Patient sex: F
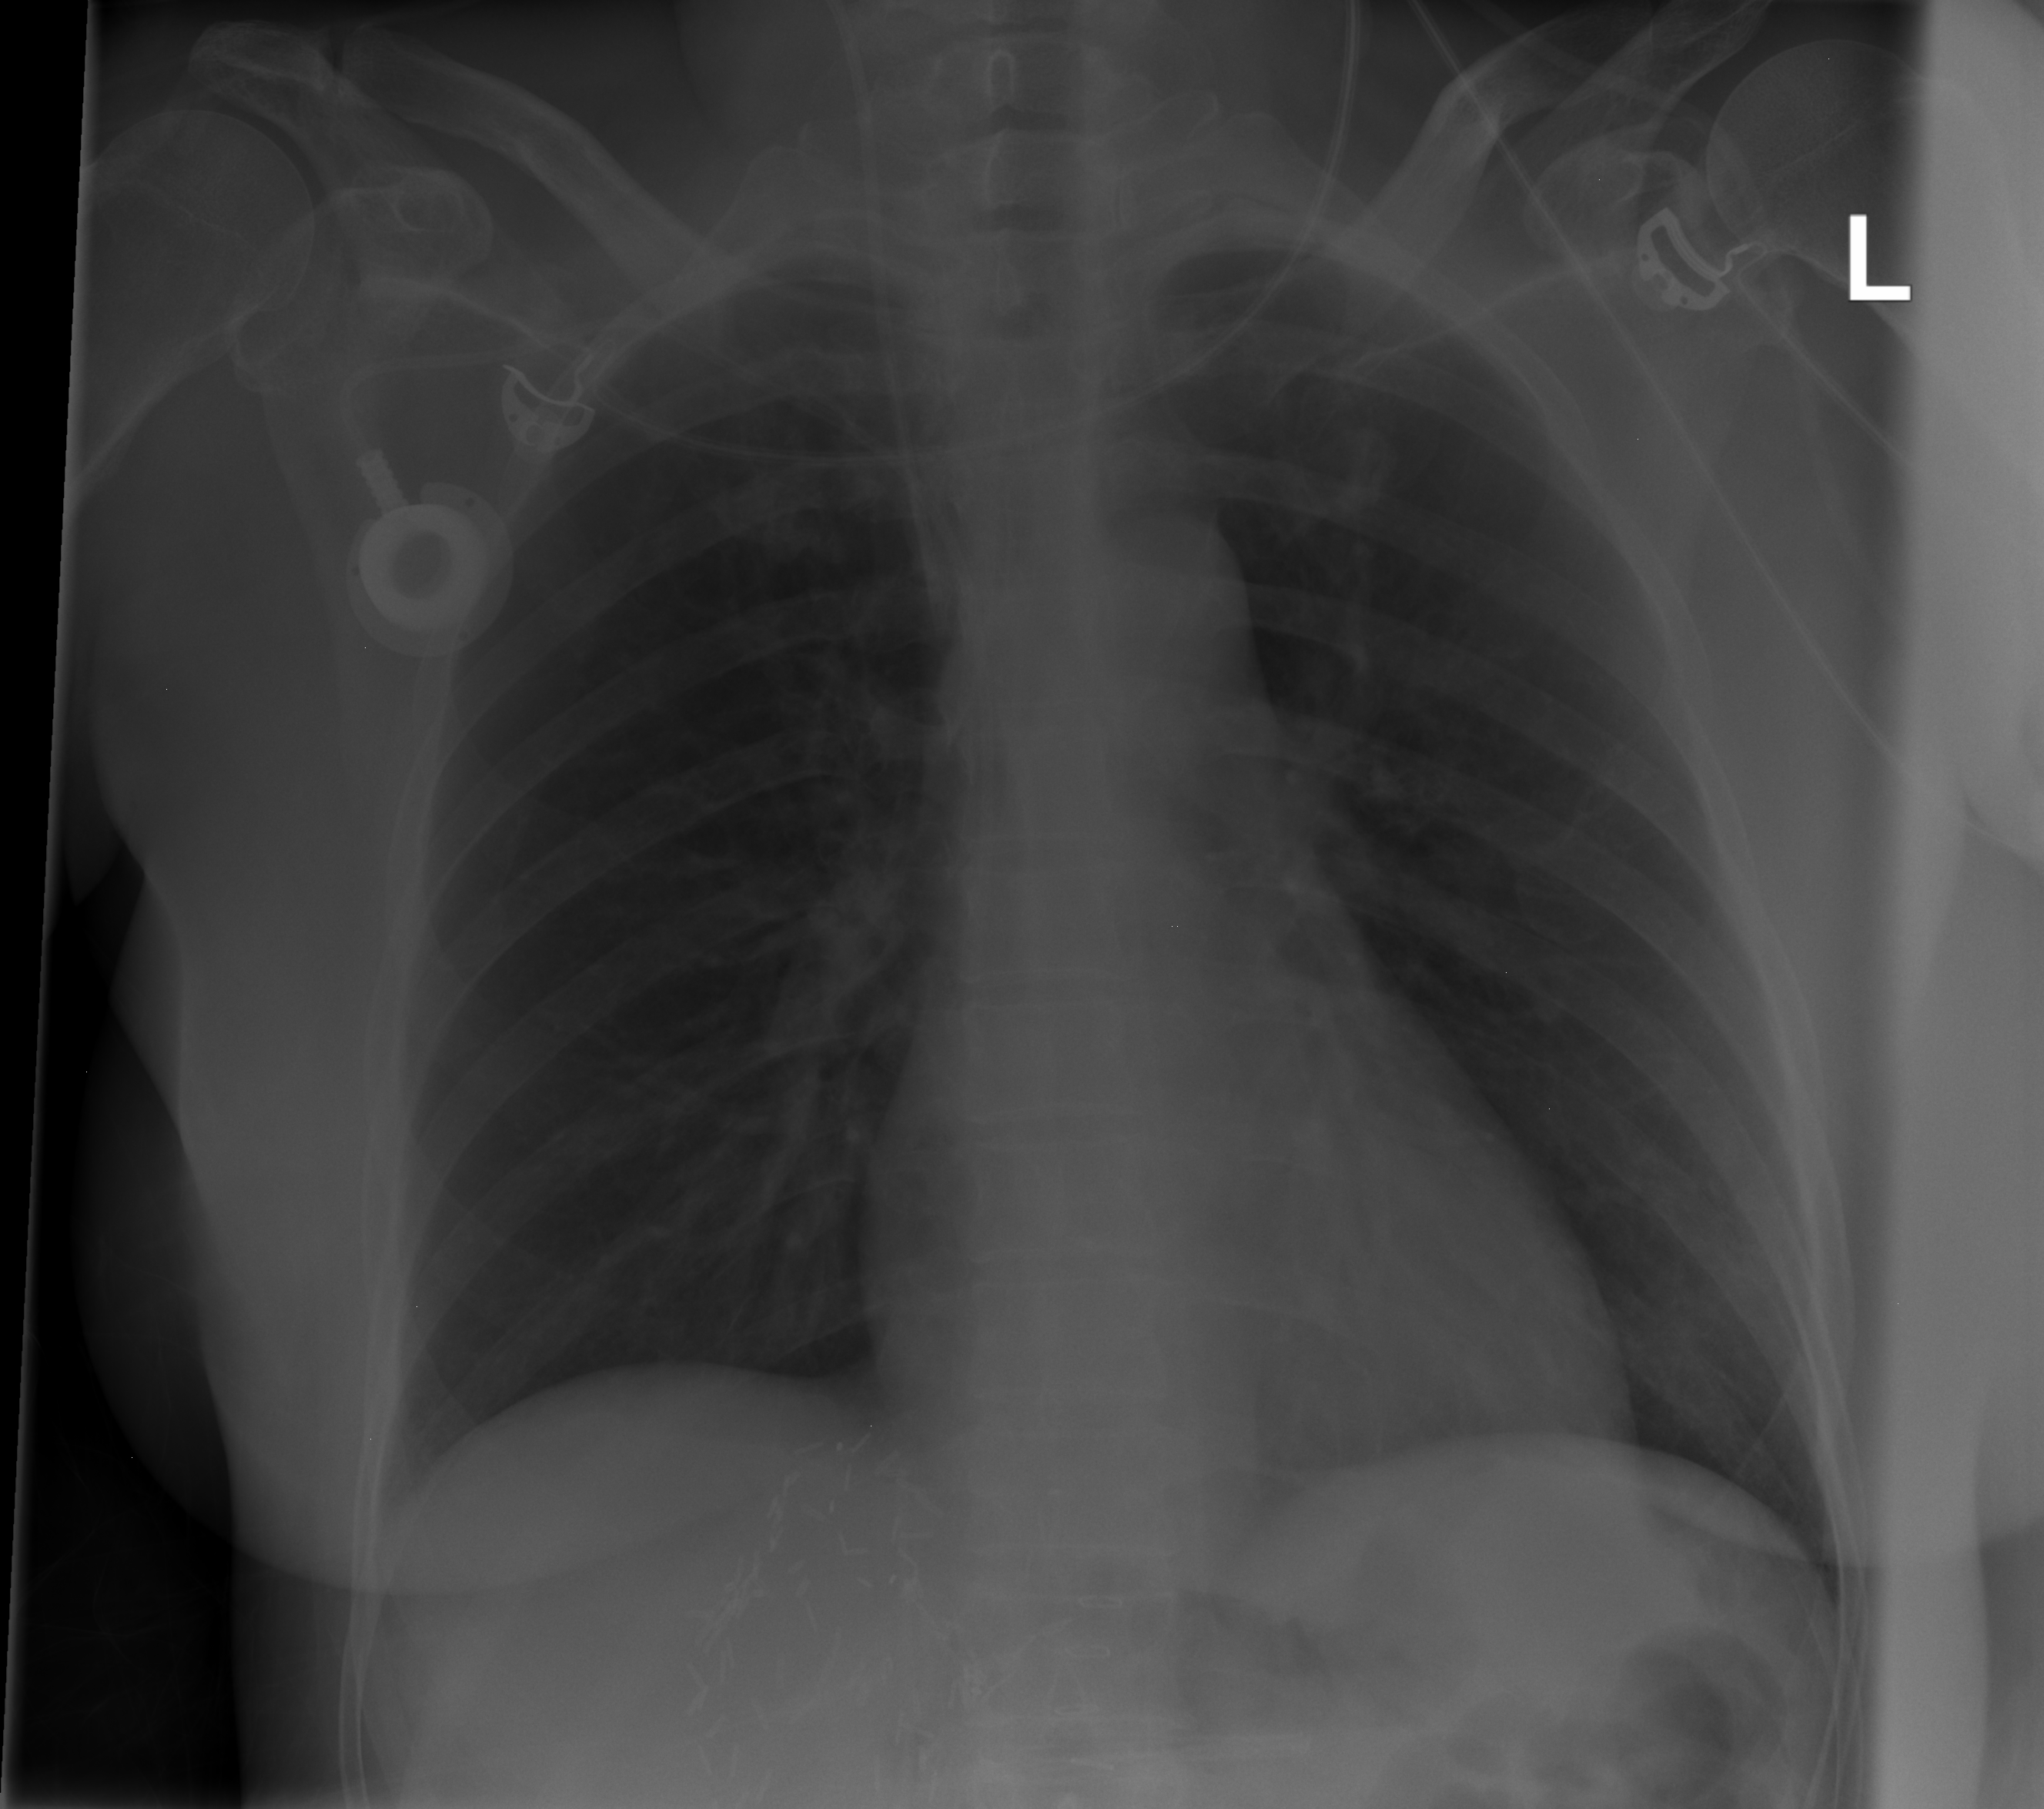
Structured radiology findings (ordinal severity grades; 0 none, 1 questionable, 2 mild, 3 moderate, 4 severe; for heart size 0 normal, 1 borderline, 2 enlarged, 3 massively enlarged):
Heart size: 0
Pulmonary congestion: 0
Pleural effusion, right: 0
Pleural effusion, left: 0
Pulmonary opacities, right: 0
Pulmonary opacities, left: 1
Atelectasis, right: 0
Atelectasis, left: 0